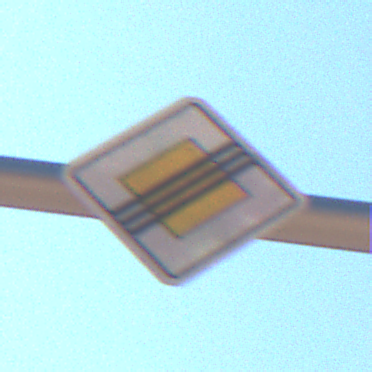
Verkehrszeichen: EndeVorfahrtsstrasse
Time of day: MorningAfternoon
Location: Outdoor (Nature)
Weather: Clear
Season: Summer
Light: Natural